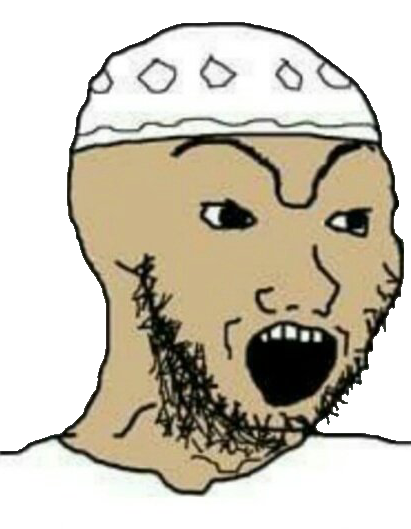
Label: 5_Soyjak